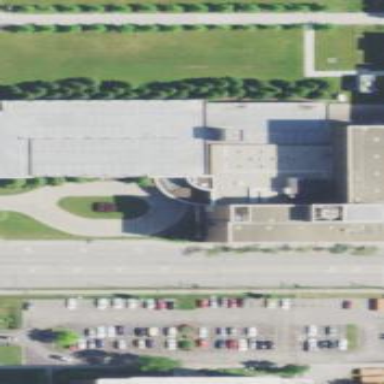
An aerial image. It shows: Hospital building.